Question: I've created a dataset named 'DataSet1.xsd', I've added some tables, finally I defined a method to one of these tables. ('InsertQuery(...)')
screen shot looks like:

Now my question is how I can use this method/function in a page?
for example once a button pressed I want to add a row to the Person table, what i should write in button_clicked procedture?
Thanks
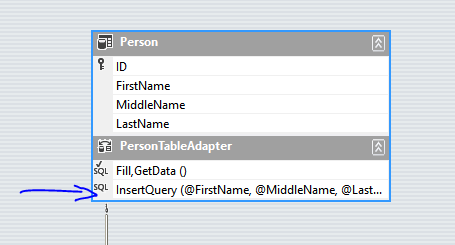
Answer: Finally I can solve the problem :)
'''
DataSet1TableAdapters.PersonTableAdapter adapter = new DataSet1TableAdapters.PersonTableAdapter;
adapter.InsertQuery(...) // <-- my method haha!
'''